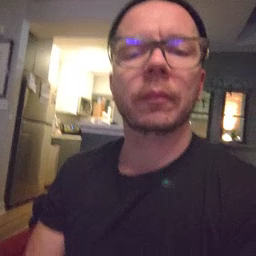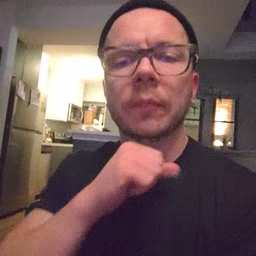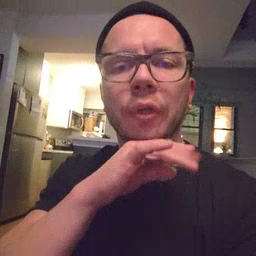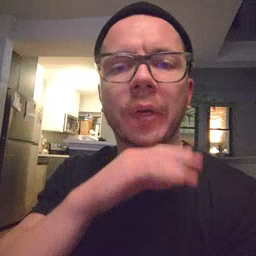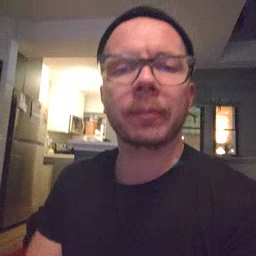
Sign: dirty